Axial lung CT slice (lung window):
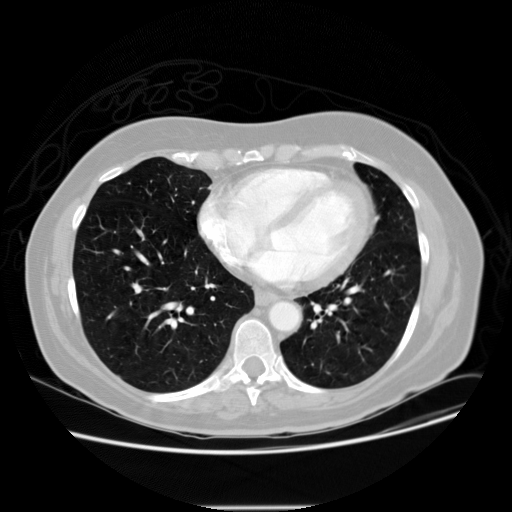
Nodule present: no